RGB frame:
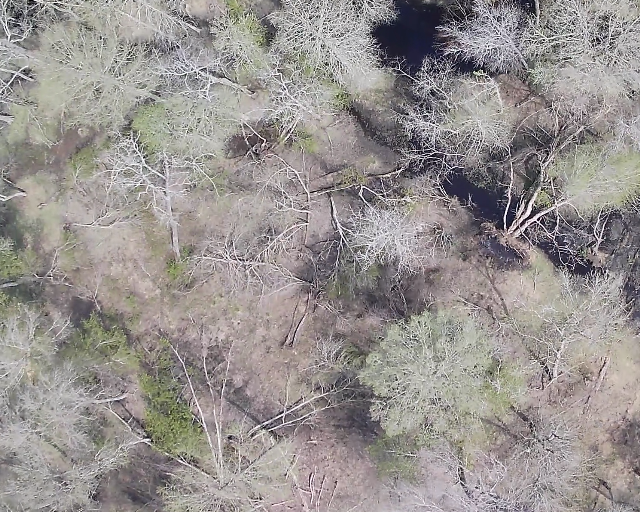
Thermal frame:
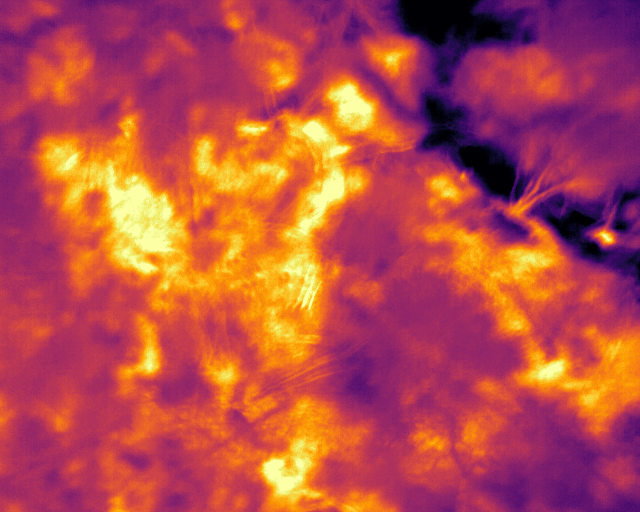
Captured: 2026-02-26 03:45:48
Pixels at or above 80 °C: 0 (fraction of frame: 0)